Interaction volume radius: 5 \u00c5
Interaction volume height: 30 \u00c5
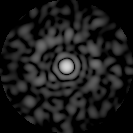
Disorder parameter: 0.8267